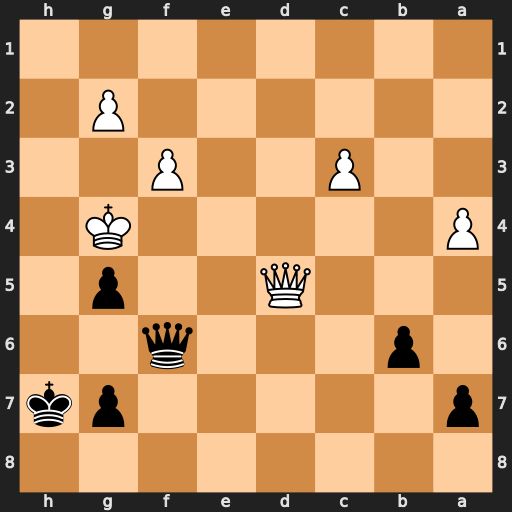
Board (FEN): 8/p5pk/1p3q2/3Q2p1/P5K1/2P2P2/6P1/8
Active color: b
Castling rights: -
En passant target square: -
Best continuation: Qf4+ Kh5 Qh4#